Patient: sex M, age 38
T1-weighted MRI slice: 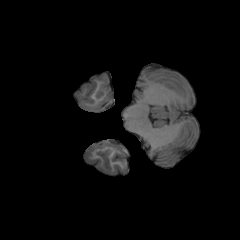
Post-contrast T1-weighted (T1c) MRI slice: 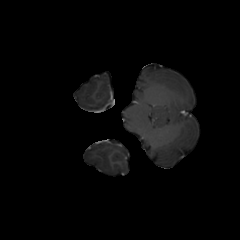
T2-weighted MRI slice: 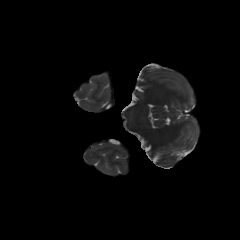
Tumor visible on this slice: no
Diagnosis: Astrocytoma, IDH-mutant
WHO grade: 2